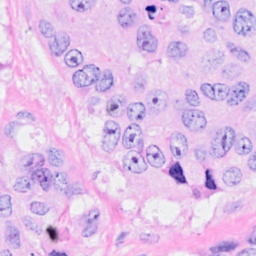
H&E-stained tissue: Breast